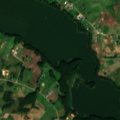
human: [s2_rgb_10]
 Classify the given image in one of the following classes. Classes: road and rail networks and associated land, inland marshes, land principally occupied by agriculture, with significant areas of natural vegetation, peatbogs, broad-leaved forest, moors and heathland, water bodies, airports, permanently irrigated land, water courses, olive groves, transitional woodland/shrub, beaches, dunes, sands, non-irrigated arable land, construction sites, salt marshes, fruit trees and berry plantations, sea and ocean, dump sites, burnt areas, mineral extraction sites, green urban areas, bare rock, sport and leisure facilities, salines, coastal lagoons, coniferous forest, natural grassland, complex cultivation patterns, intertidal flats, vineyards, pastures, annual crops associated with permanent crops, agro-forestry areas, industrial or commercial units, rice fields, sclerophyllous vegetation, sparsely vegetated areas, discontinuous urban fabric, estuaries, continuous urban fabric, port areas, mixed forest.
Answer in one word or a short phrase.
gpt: pastures, complex cultivation patterns, broad-leaved forest, water bodies